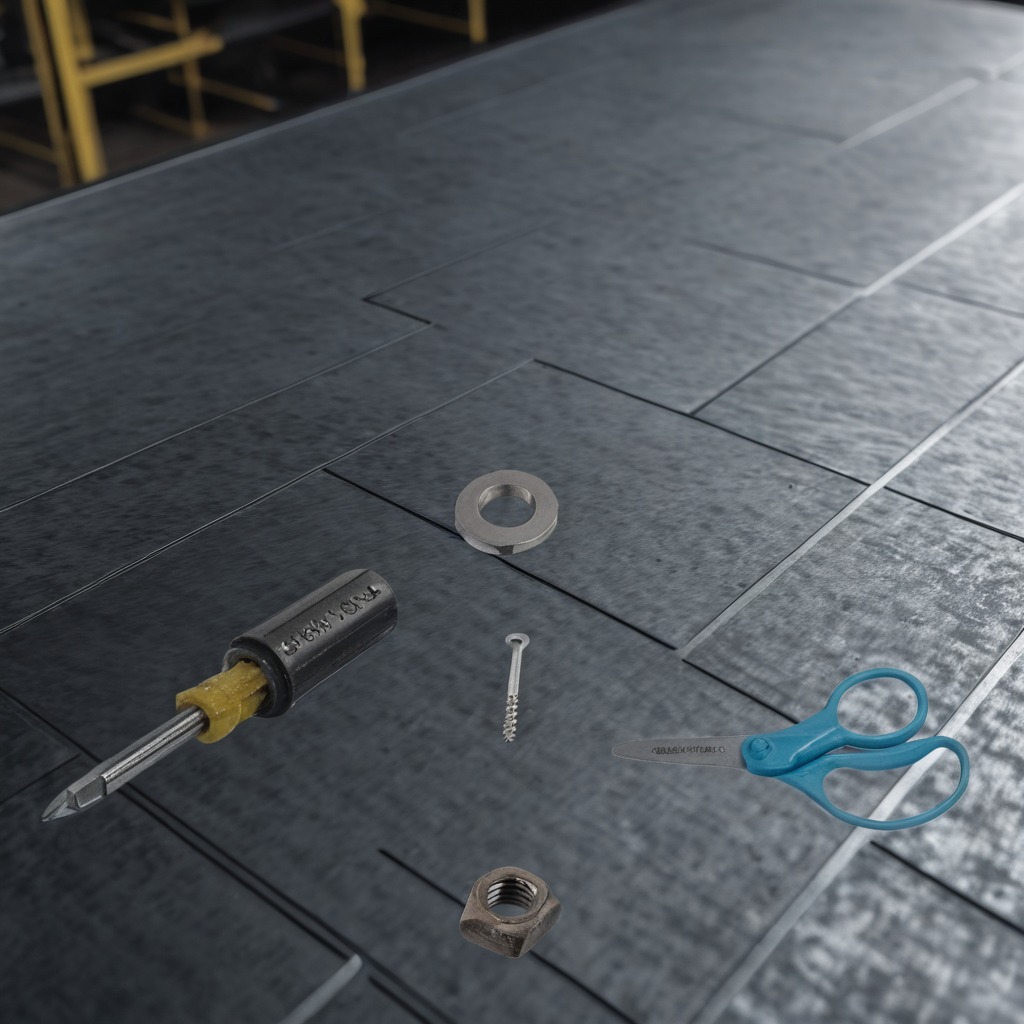
A flat metal washer, a metal machine screw, a screwdriver, a metal nut, and a pair of scissors are lying on a cold steel table in a mining workshop.